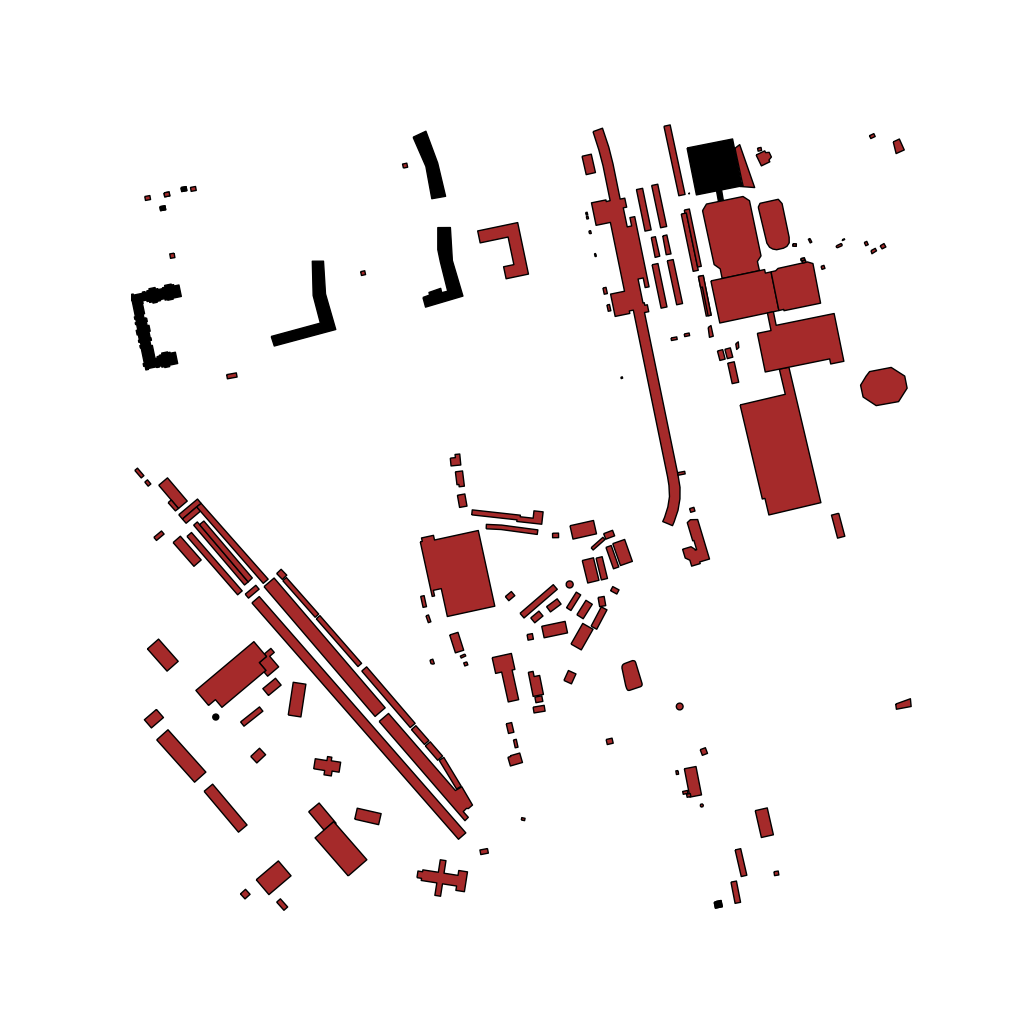
Tags: overhead vector_map, business, industrial, recreation, residential, special, modern, high_rise, individual_rise, low_rise, density_1, Building, Facility, 1.0 km²